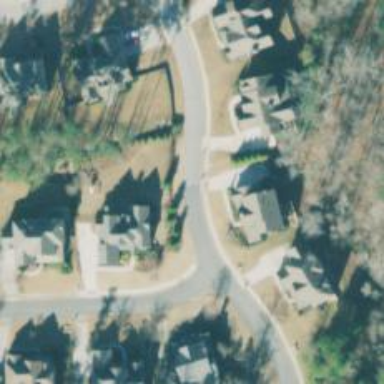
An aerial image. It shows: Asphalt road in residential area.